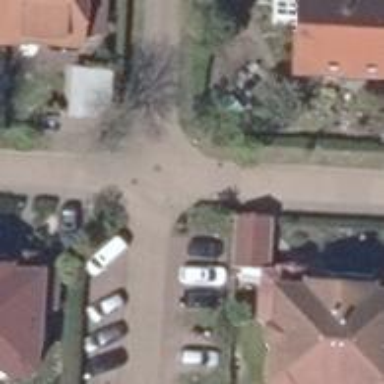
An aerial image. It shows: Living street.